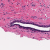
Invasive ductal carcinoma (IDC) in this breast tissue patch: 0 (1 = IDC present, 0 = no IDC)